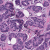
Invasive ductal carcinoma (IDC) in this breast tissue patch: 1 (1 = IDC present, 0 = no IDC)